【题型】填空题　【知识点】平面几何　【难度】medium
如图，已知在两个直角顶点重合的 $\text{Rt}\triangle ABC$ 和 $\text{Rt}\triangle CDE$ 中，$\angle ACB = \angle DCE = 90^\circ$，$\angle CAB = \angle CDE = 30^\circ$，$BC = 3$，$CE = 2$，将 $\triangle CDE$ 绕着点 $C$ 顺时针旋转，当点 $D$ 恰好落在 $AB$ 边上时，联结 $BE$，那么 $BE = \underline{\dfrac{3\sqrt{3} - \sqrt{7}}{2}}$。

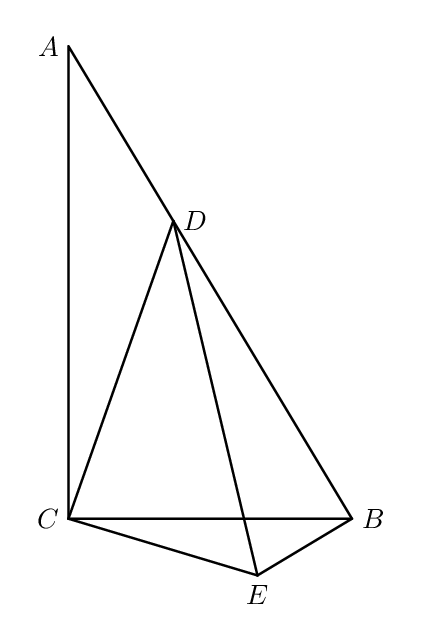
【解答】
【分析】证明 $\triangle ACD \backsim \triangle BCE$，推出 $\dfrac{AD}{BE} = \dfrac{AC}{CB} = \sqrt{3}$，$\angle A = \angle CBE$，再证明 $\angle DBE = 90^\circ$，设 $BE = x$，则 $AD = \sqrt{3}x$，在 $\text{Rt}\triangle DBE$ 中，$DE^2 = BD^2 + BE^2$，构建方程求出 $x$ 即可。

【解答】解：在 $\text{Rt}\triangle ABC$ 和 $\text{Rt}\triangle CDE$ 中，$\angle ACB = \angle DCE = 90^\circ$，$\angle CAB = \angle CDE = 30^\circ$，$BC = 3$，$CE = 2$，

$\therefore \dfrac{AC}{BC} = \dfrac{CD}{EC} = \sqrt{3}$，$AB = 2BC = 6$，$DE = 2CE = 4$，

$\because \angle ACB = \angle DCE = 90^\circ$，

$\therefore \angle ACD = \angle BCE$，

$\therefore \triangle ACD \backsim \triangle BCE$，

$\therefore \dfrac{AD}{BE} = \dfrac{AC}{CB} = \sqrt{3}$，$\angle A = \angle CBE$，

$\because \angle A + \angle ABC = 90^\circ$，

$\therefore \angle CBE + \angle ABC = 90^\circ$，

$\therefore \angle DBE = 90^\circ$，

设 $BE = x$，则 $AD = \sqrt{3}x$，

在 $\text{Rt}\triangle DBE$ 中，$DE^2 = BD^2 + BE^2$，

$\therefore (6 - \sqrt{3}x)^2 + x^2 = 4^2$，

$\therefore x = \dfrac{3\sqrt{3} - \sqrt{7}}{2}$（负根已经舍去），

$\therefore BE = \dfrac{3\sqrt{3} - \sqrt{7}}{2}$。